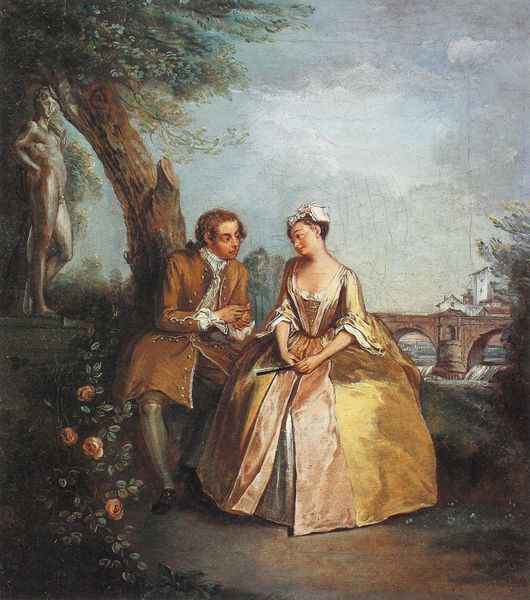
Titel: A Conversation in a Park
Künstler: Philip Mercier
Institution: The Duke of Northumberland
Schlagwörter: akt, baum, blau, gemälde, mann, nackt, fluss, gelb, blume, frau, kleid, park, rose, rosen, fächer, rock, anzug, barock, portrait, porträt, öl, ast, häuser, natur, brücke, gold, sitzend, adel, paar, rosa, seide, wasserfall, skulptur, statue, liebe, unterhaltung, mieder, idylle, wehr, knöpfe, schönheit, ranke, flirt, reifrock, römisch, fragonard, romanze, verliebtheit